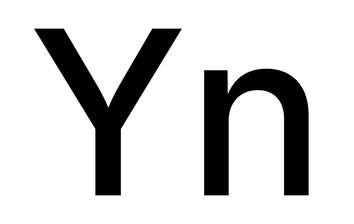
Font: Inter_Medium